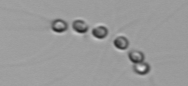
Label: Chaetoceros